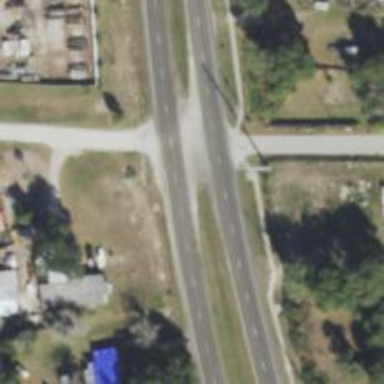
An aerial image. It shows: Stop road.